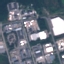
Label: Industrial